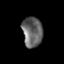
Tissue: prostate
Cell type: Fibroblasts
Senescence score: 0.7858
Nuclear area (px): 595
Mean DAPI intensity: 101.889